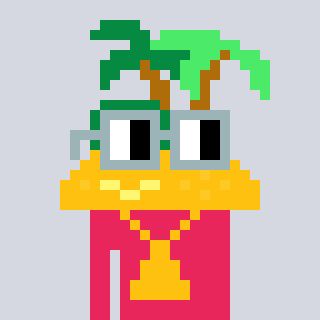
a pixel art character with square dark gray glasses, a island-shaped head and a redpinkish-colored body on a cool background